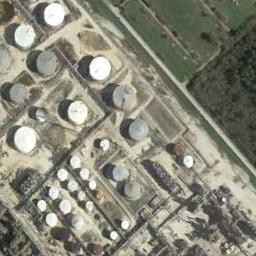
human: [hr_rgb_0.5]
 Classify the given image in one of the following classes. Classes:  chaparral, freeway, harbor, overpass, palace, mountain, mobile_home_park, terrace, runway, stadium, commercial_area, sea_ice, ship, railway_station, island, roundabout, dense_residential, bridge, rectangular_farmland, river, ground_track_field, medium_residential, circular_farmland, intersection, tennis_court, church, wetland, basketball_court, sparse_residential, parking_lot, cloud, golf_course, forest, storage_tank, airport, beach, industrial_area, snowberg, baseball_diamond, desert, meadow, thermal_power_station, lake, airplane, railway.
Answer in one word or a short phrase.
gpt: storage_tank